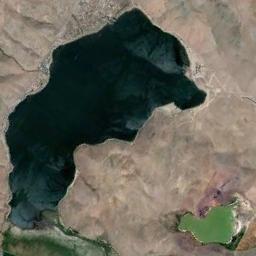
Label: lake